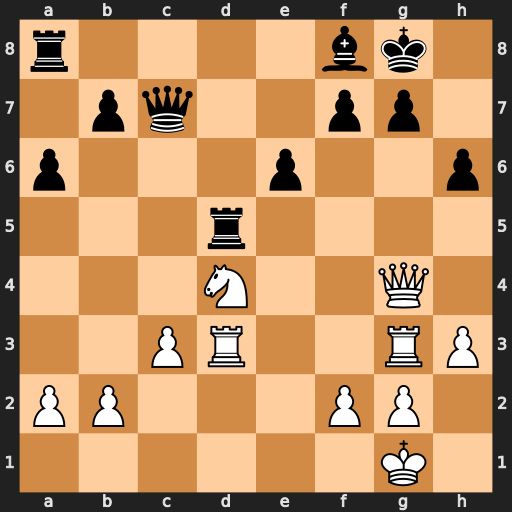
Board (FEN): r4bk1/1pq2pp1/p3p2p/3r4/3N2Q1/2PR2RP/PP3PP1/6K1
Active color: w
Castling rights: -
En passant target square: -
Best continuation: Nxe6 Rxd3 Nxc7